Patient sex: M
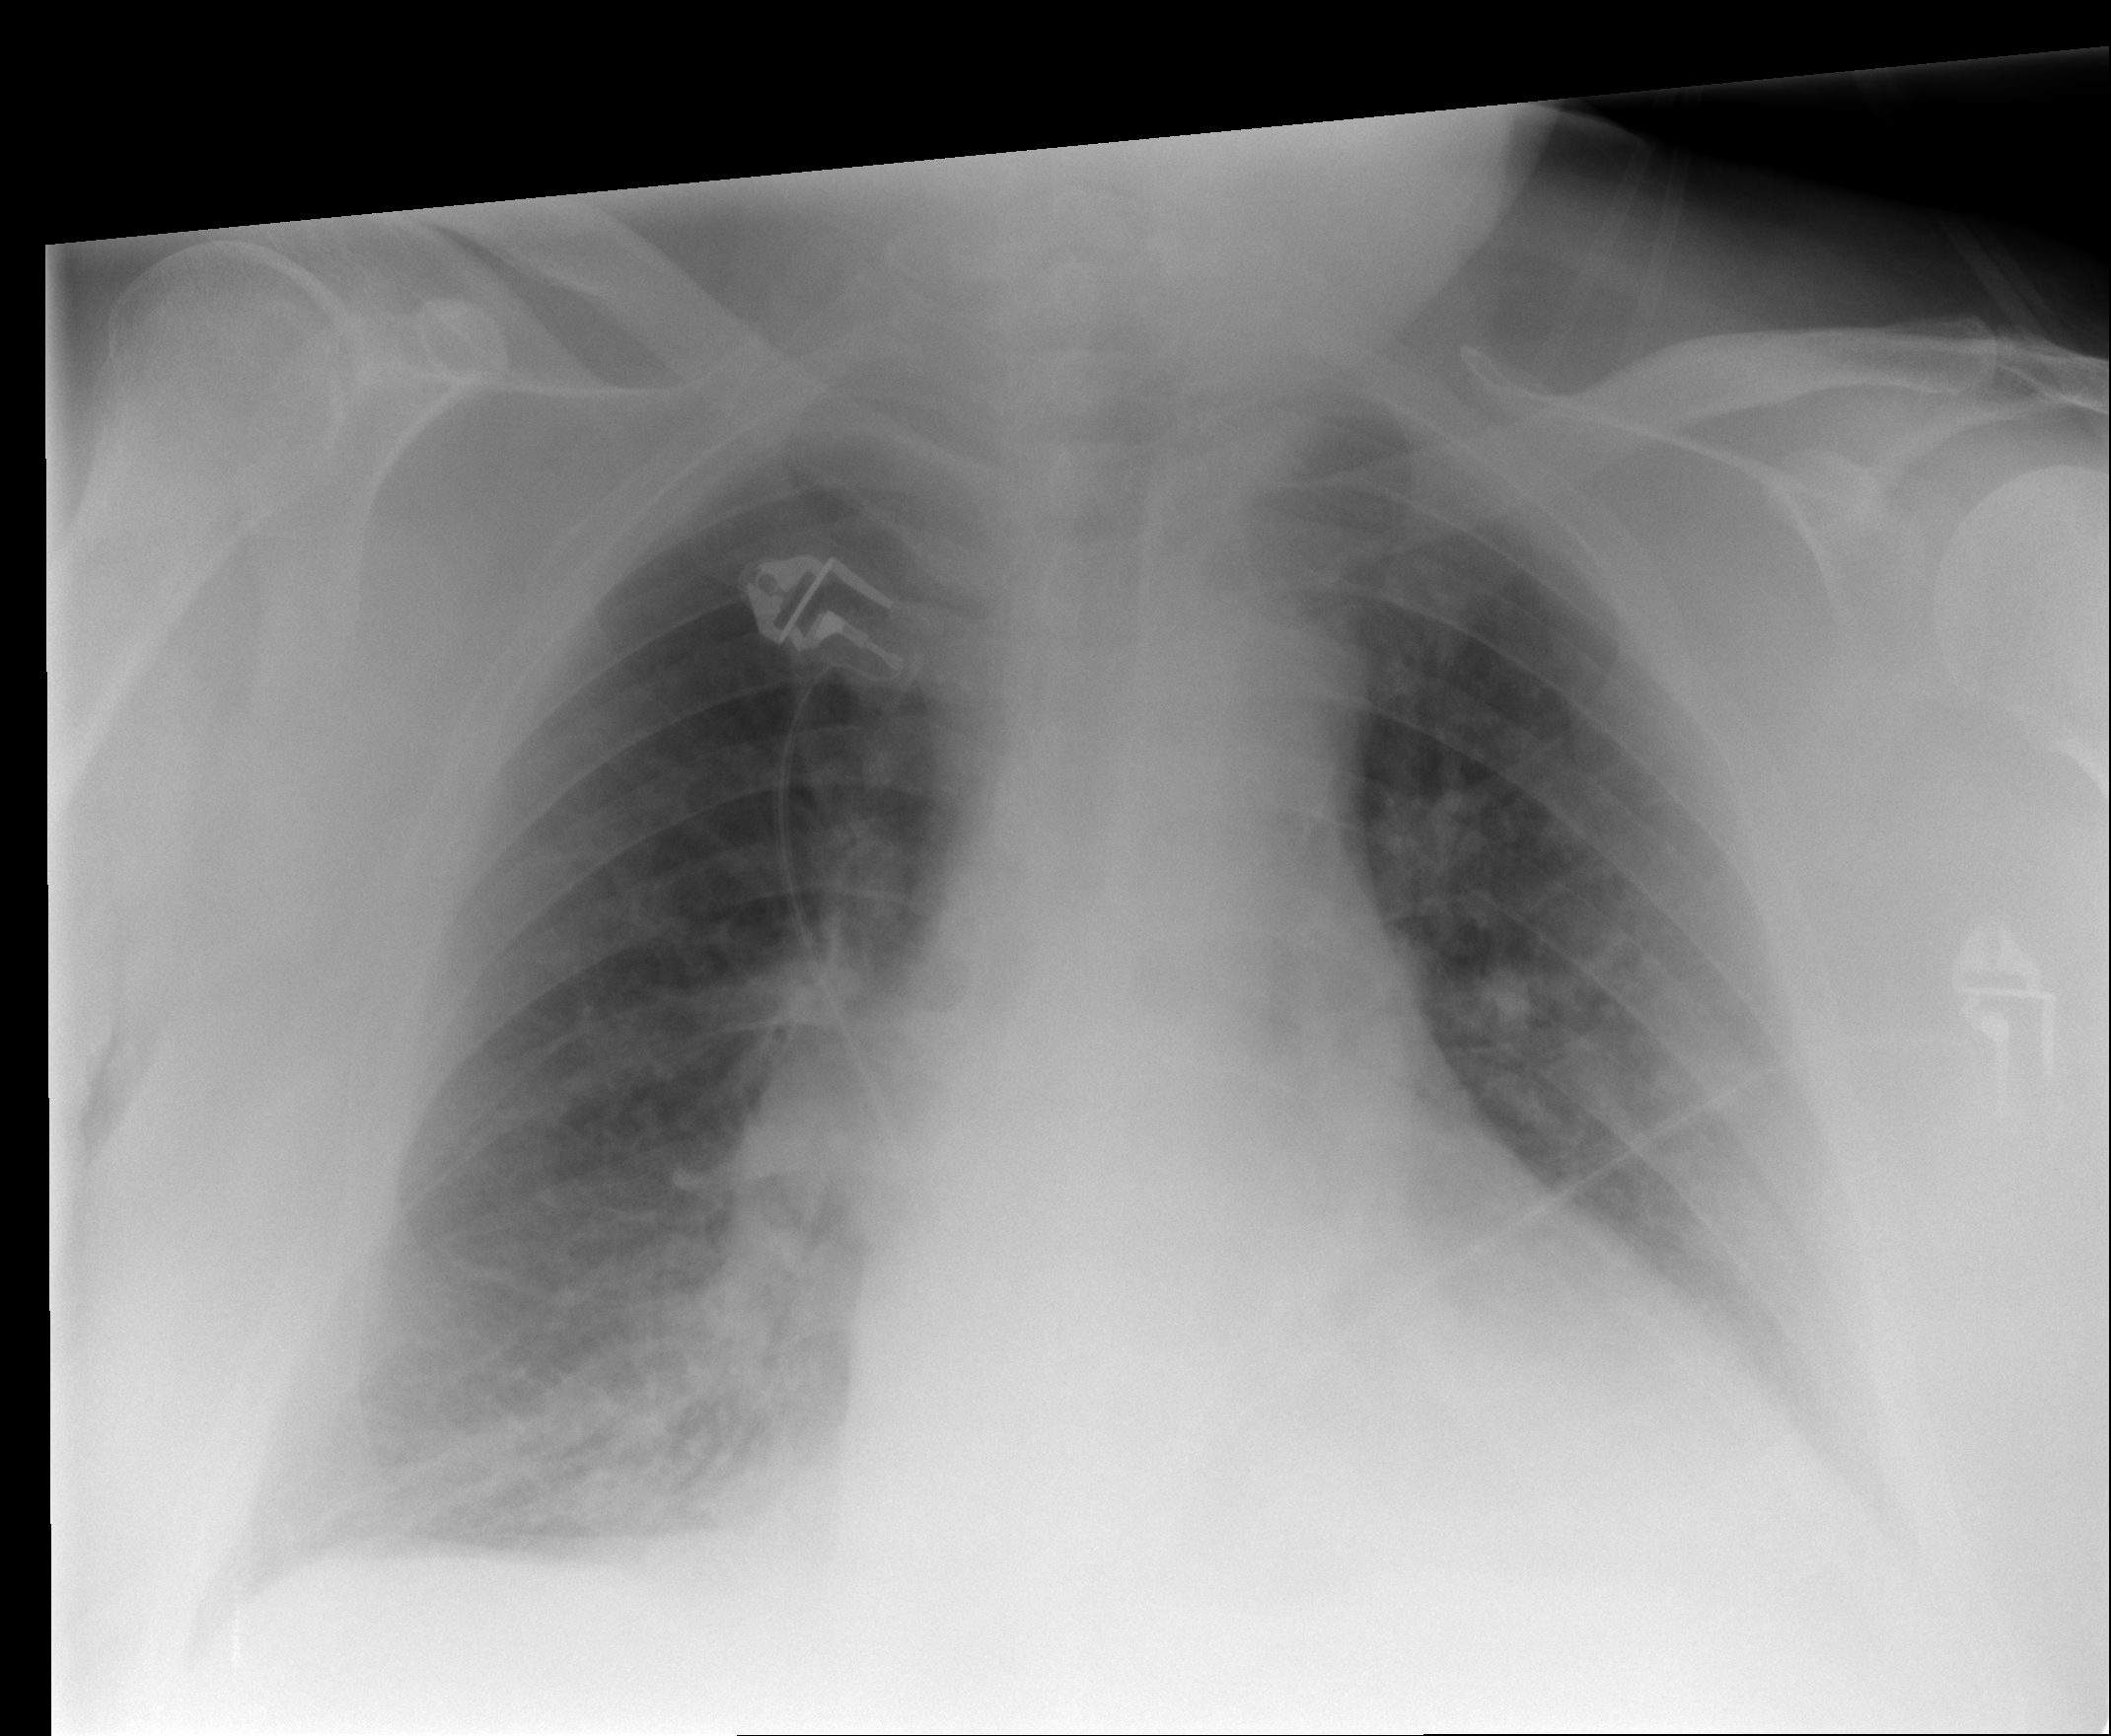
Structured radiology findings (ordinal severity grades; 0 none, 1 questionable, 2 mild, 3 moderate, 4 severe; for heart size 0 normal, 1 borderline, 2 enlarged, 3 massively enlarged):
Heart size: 2
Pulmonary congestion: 0
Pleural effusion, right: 1
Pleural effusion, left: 2
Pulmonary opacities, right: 2
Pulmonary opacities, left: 0
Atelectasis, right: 2
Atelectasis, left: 2